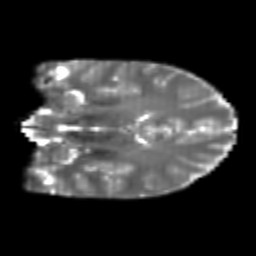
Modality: T2w
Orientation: coronal
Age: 22
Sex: male
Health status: healthy
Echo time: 0.074 s